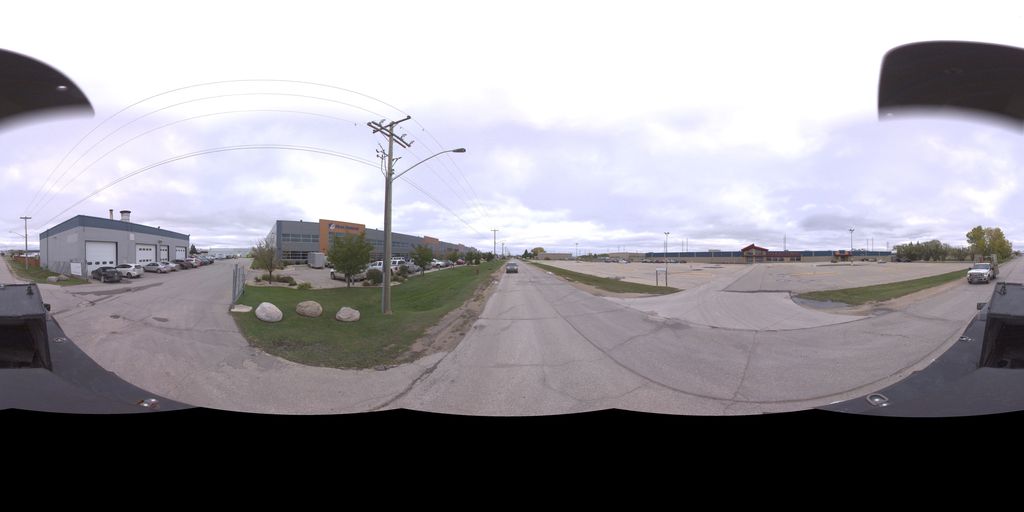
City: winnipeg